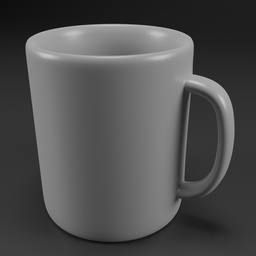
Label: tools